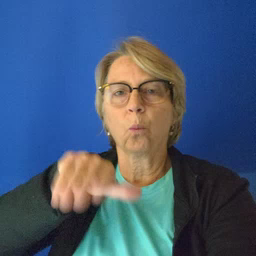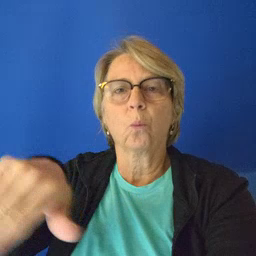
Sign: pool